Interaction volume radius: 5 \u00c5
Interaction volume height: 30 \u00c5
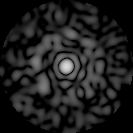
Disorder parameter: 0.8179